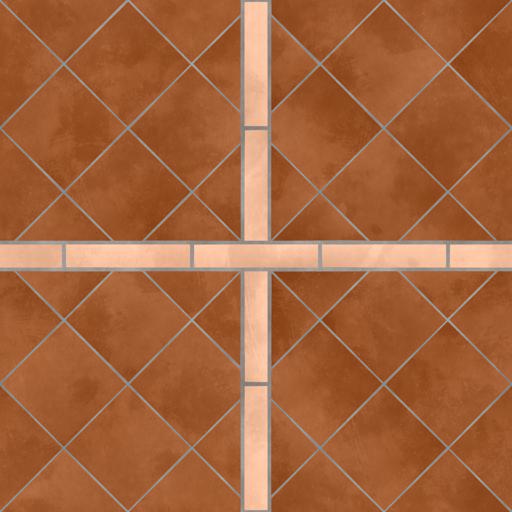
Tags: brown tiles